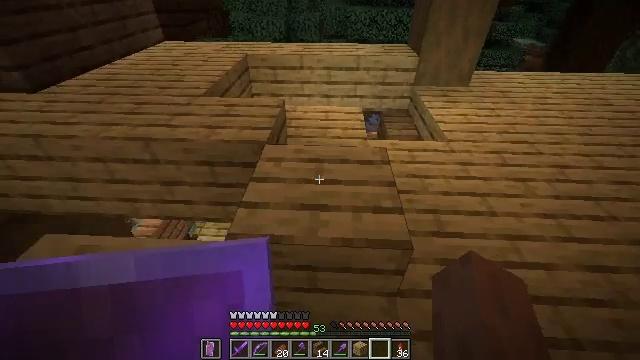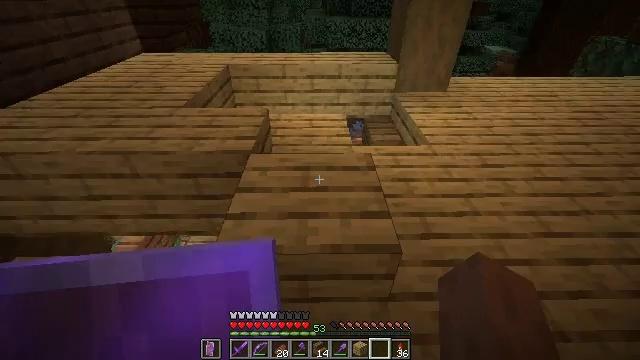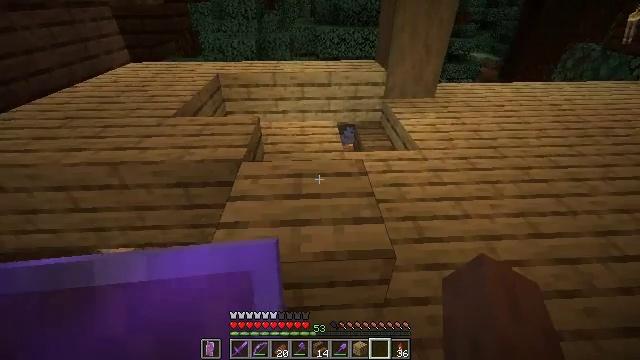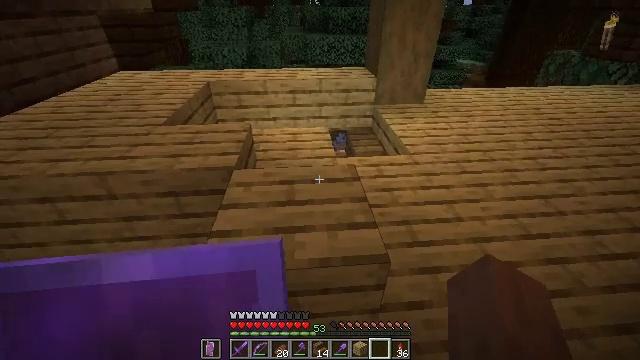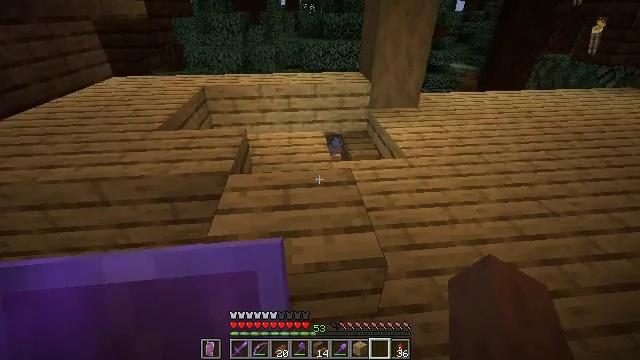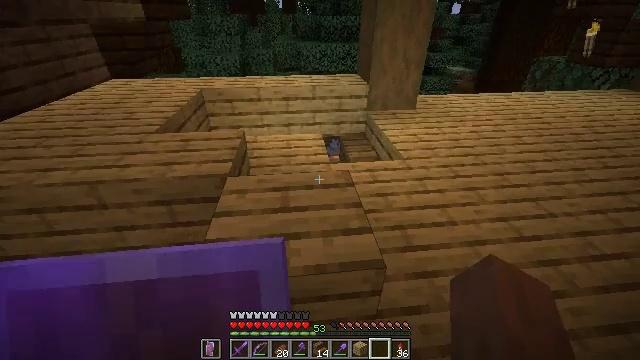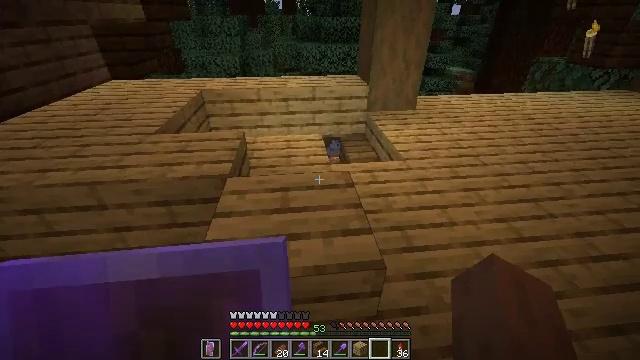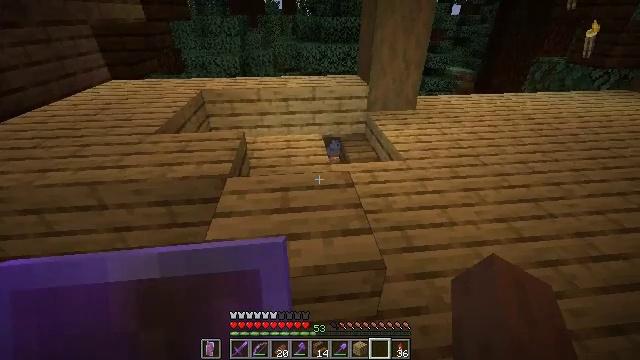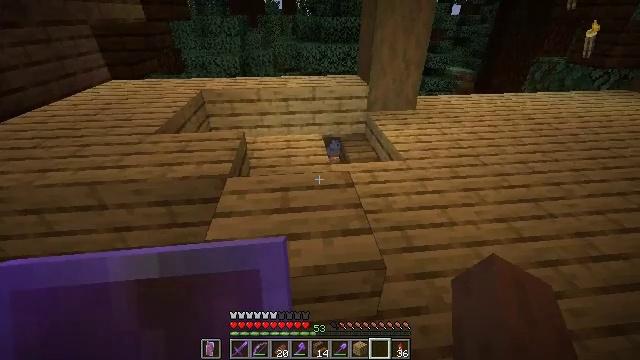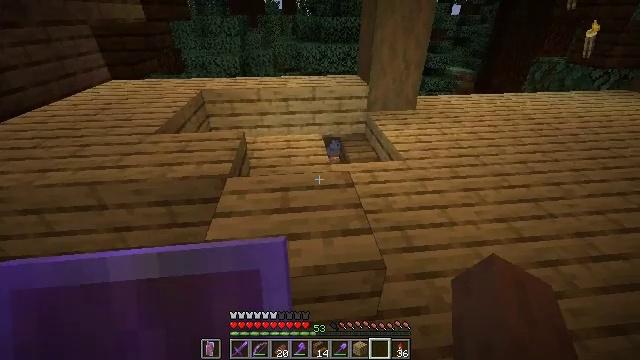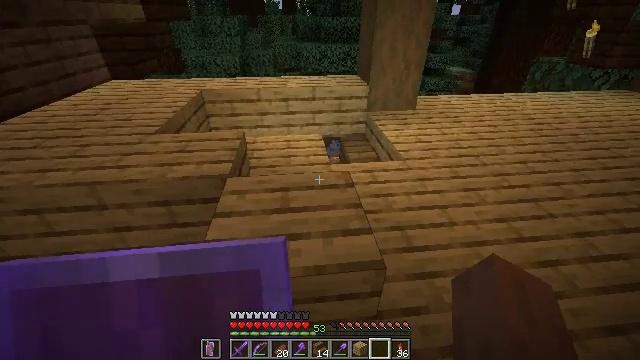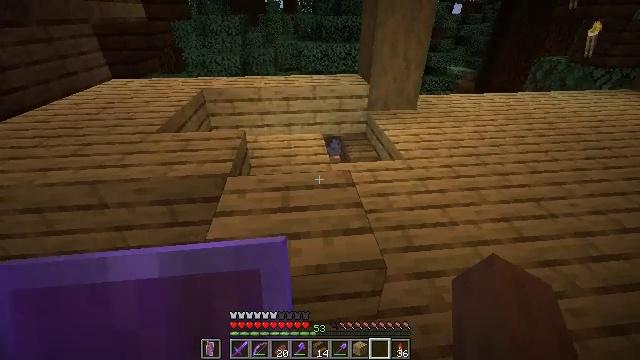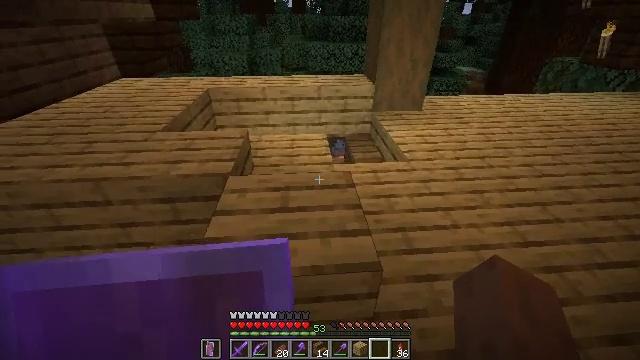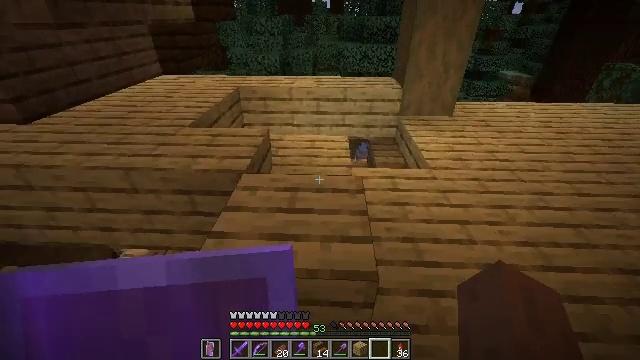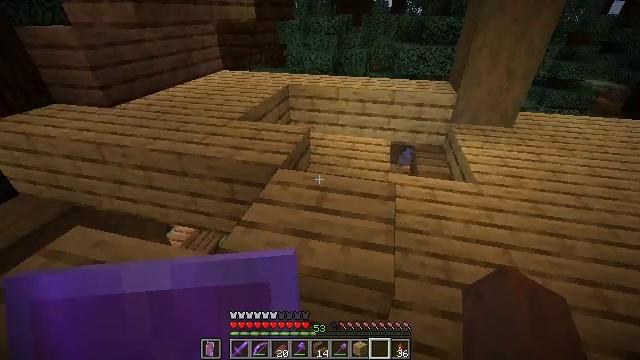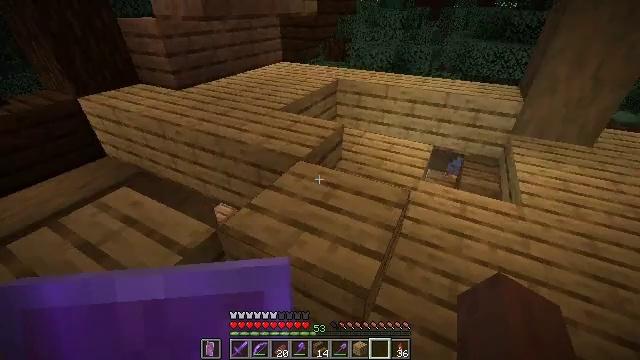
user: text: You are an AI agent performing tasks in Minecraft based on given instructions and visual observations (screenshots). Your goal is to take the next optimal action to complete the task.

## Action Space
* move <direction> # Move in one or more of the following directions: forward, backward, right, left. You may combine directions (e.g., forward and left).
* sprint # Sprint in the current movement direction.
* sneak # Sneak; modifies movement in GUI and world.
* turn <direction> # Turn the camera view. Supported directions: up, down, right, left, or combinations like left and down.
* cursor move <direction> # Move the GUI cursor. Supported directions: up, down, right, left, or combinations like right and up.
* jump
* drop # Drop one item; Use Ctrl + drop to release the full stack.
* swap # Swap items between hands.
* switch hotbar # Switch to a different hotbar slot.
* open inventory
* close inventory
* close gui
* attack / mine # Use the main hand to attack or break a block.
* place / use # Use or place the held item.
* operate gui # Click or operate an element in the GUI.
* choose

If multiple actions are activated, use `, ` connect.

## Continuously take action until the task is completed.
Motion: motion action
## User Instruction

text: Break the existing planks.
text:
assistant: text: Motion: turn right and up
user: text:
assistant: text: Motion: turn right and up
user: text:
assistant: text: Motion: turn right and up
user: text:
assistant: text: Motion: turn right
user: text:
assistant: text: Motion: no_op
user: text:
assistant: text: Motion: no_op
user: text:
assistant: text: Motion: no_op
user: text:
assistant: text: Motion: no_op
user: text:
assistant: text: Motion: no_op
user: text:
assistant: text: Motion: no_op
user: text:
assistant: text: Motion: no_op
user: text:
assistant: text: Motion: move right, turn left
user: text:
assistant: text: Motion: move right, turn left
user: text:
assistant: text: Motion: move right, turn left
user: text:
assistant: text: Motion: move right, turn left and down
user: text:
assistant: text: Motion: move right, turn left
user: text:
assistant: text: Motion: move right, turn left
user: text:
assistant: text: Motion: move right, turn left
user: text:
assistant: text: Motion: move right, turn left
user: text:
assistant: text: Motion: move right, turn left
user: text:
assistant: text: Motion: move right, turn left
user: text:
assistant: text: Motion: move right, turn left
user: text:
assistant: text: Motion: move right, turn left
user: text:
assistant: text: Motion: turn left
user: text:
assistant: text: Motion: turn left
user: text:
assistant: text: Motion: no_op
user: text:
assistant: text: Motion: no_op
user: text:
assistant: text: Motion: no_op
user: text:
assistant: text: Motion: no_op
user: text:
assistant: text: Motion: no_op